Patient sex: M
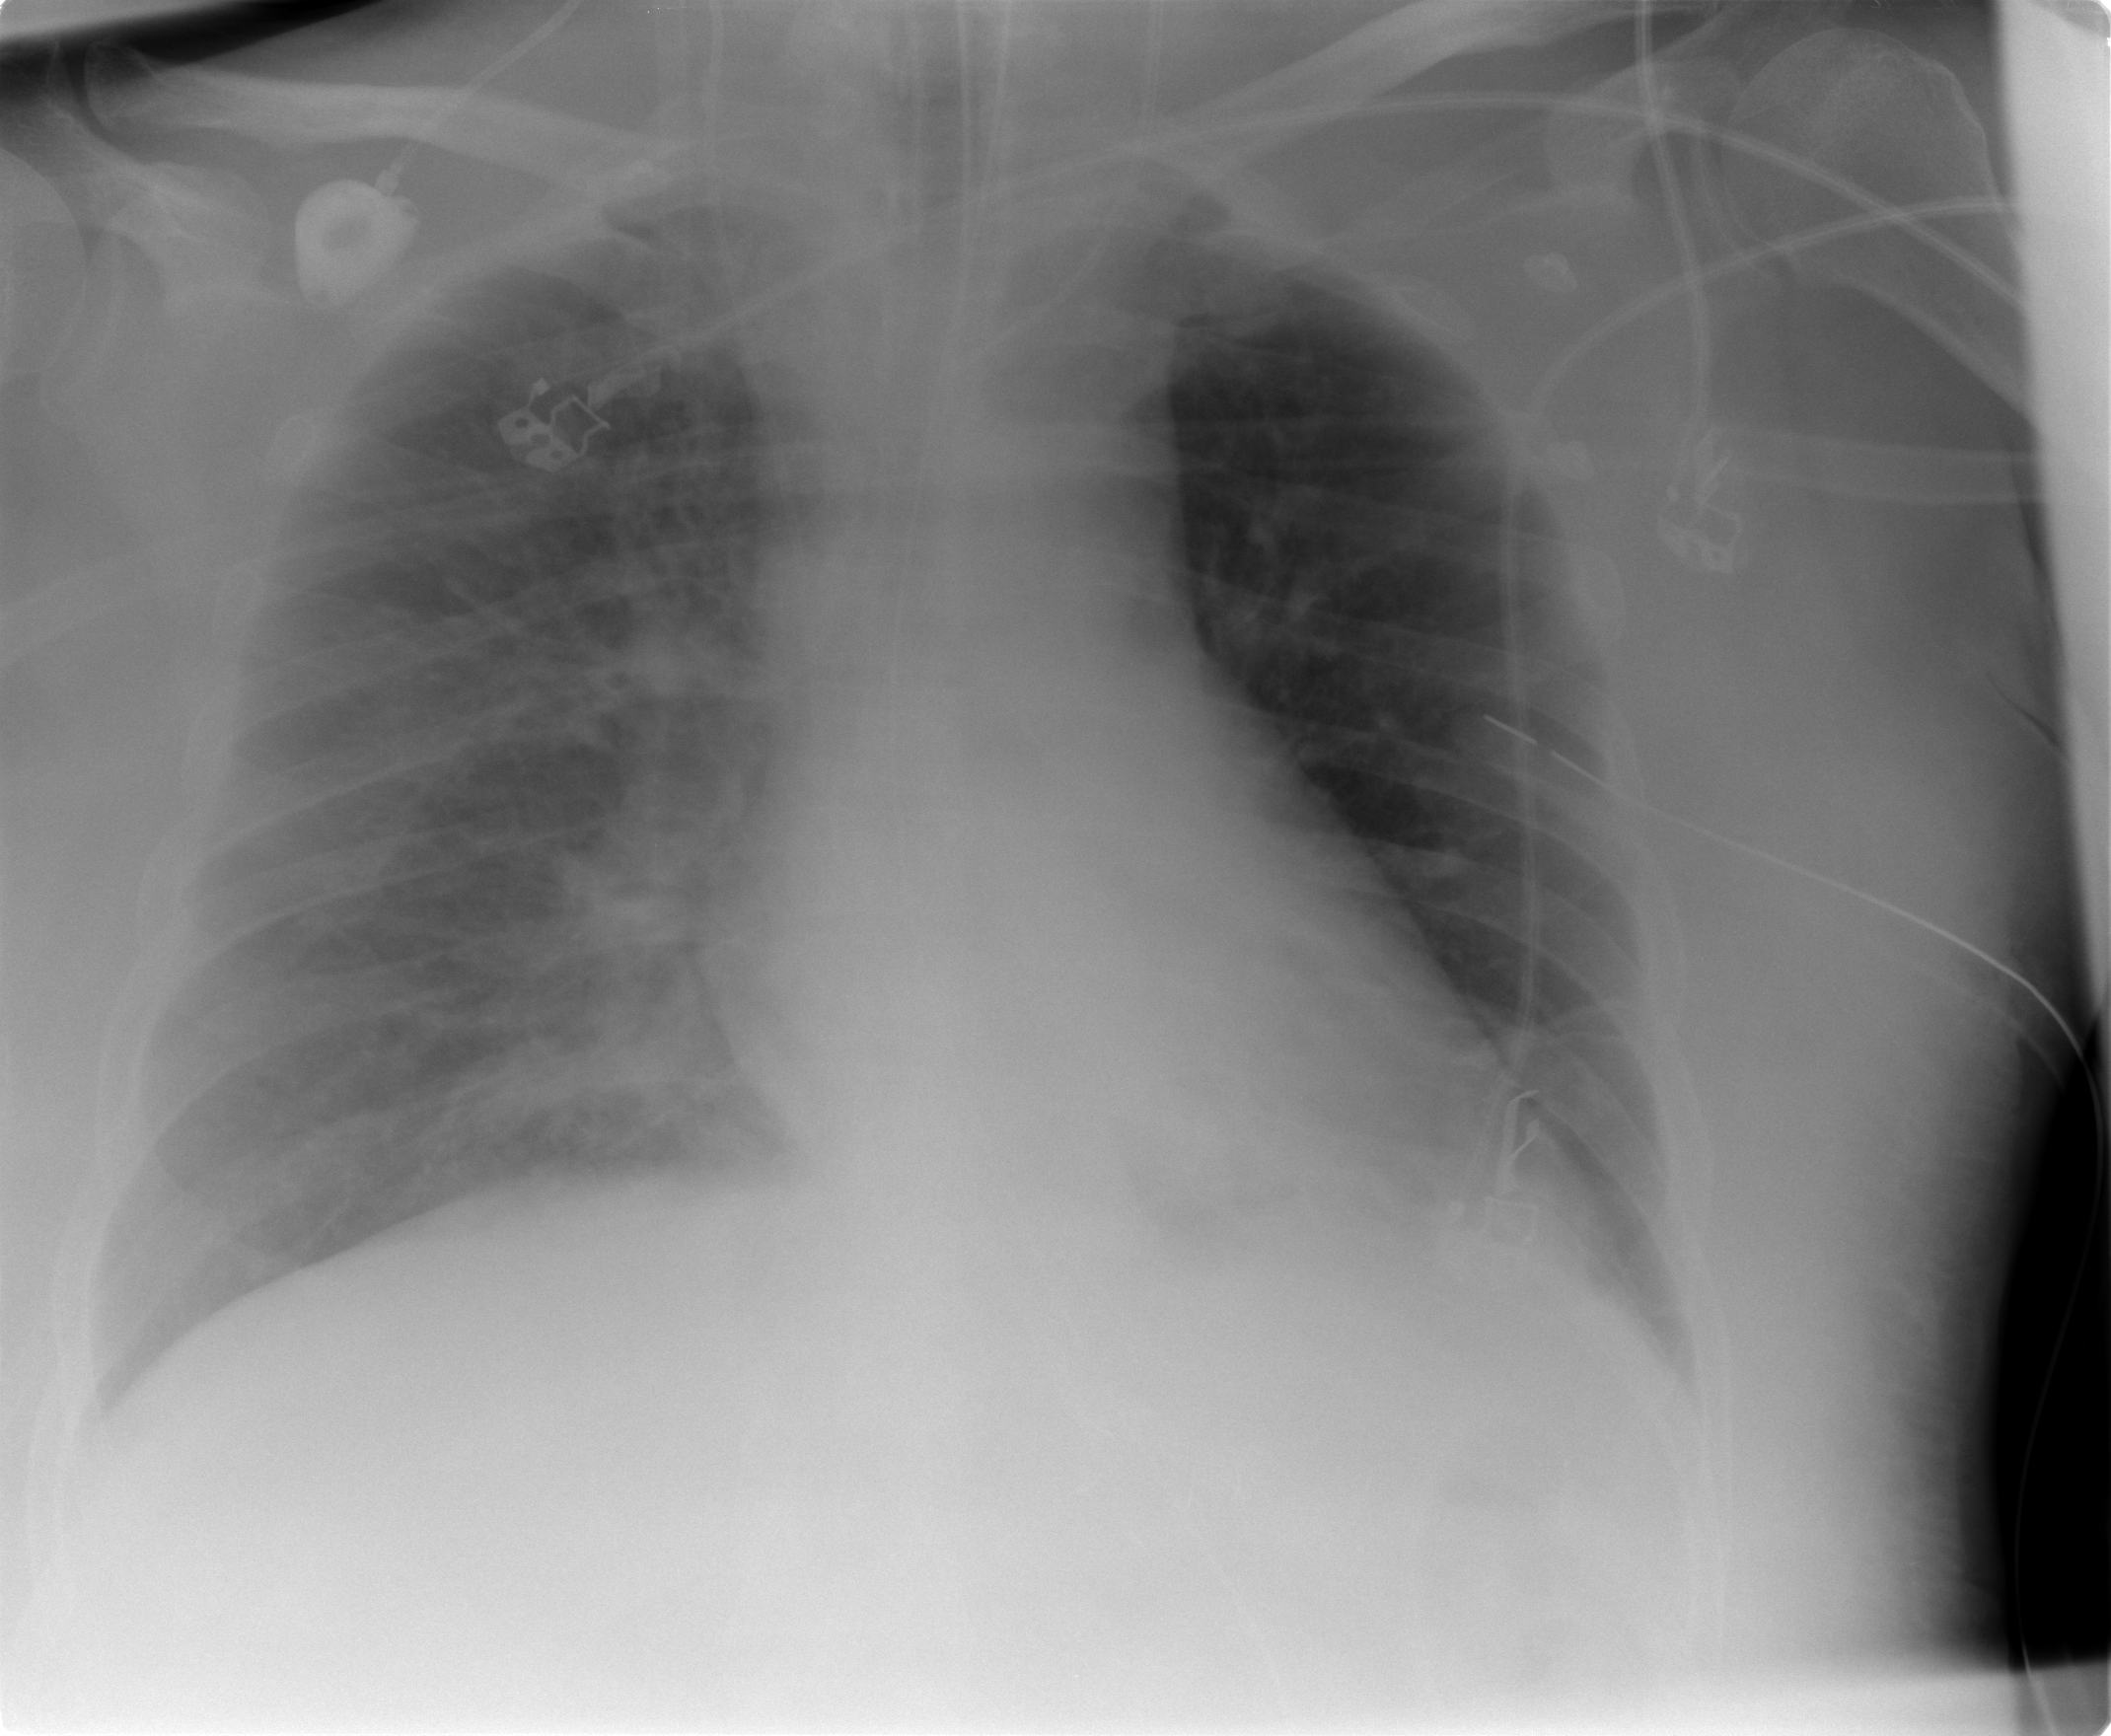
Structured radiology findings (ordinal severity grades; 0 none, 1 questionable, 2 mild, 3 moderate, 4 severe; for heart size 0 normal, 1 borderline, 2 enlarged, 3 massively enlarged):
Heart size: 0
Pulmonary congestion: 2
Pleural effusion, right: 2
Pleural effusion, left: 2
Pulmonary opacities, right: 2
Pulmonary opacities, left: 0
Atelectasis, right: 3
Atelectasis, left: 2